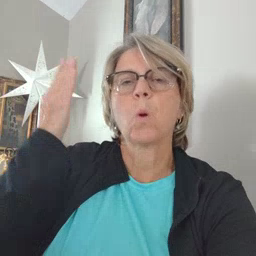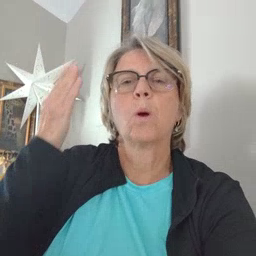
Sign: morning